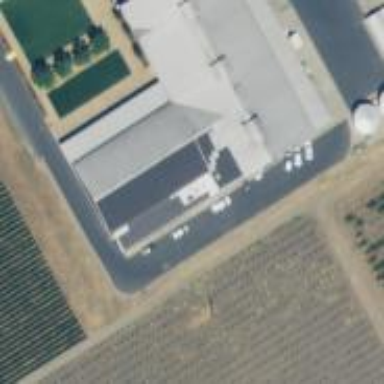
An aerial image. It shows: Winery dedicated to tourism.